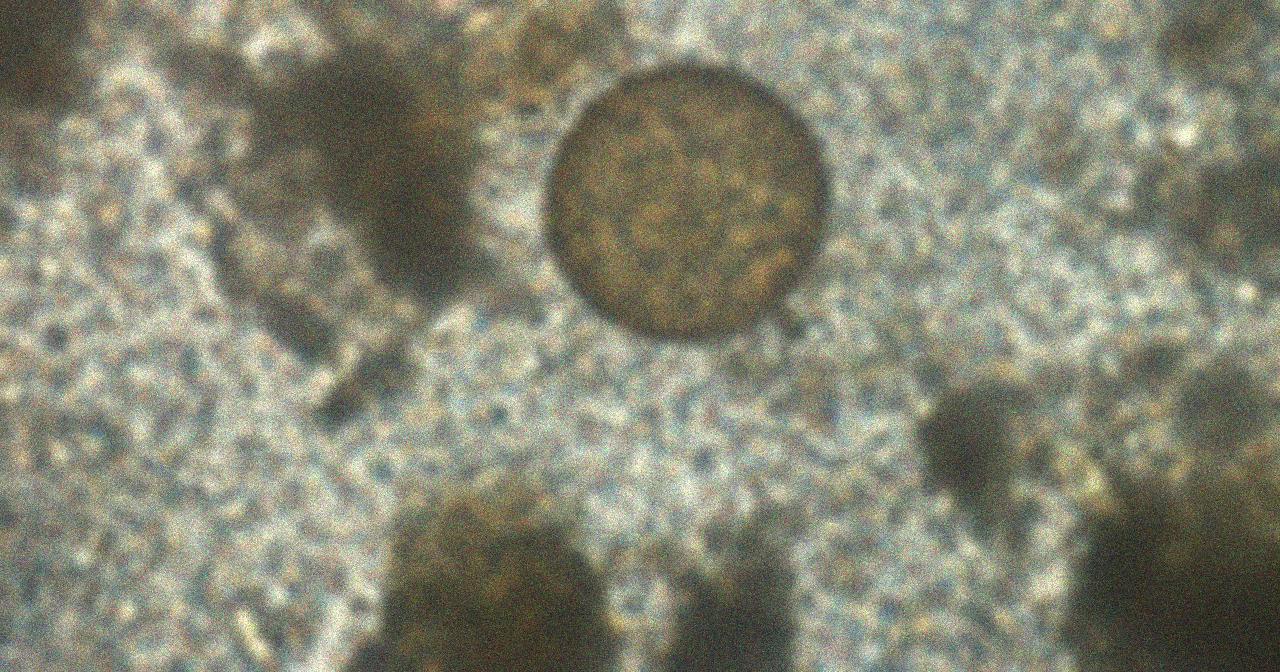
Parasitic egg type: Hymenolepis diminuta